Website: macys
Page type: delivery-shipping
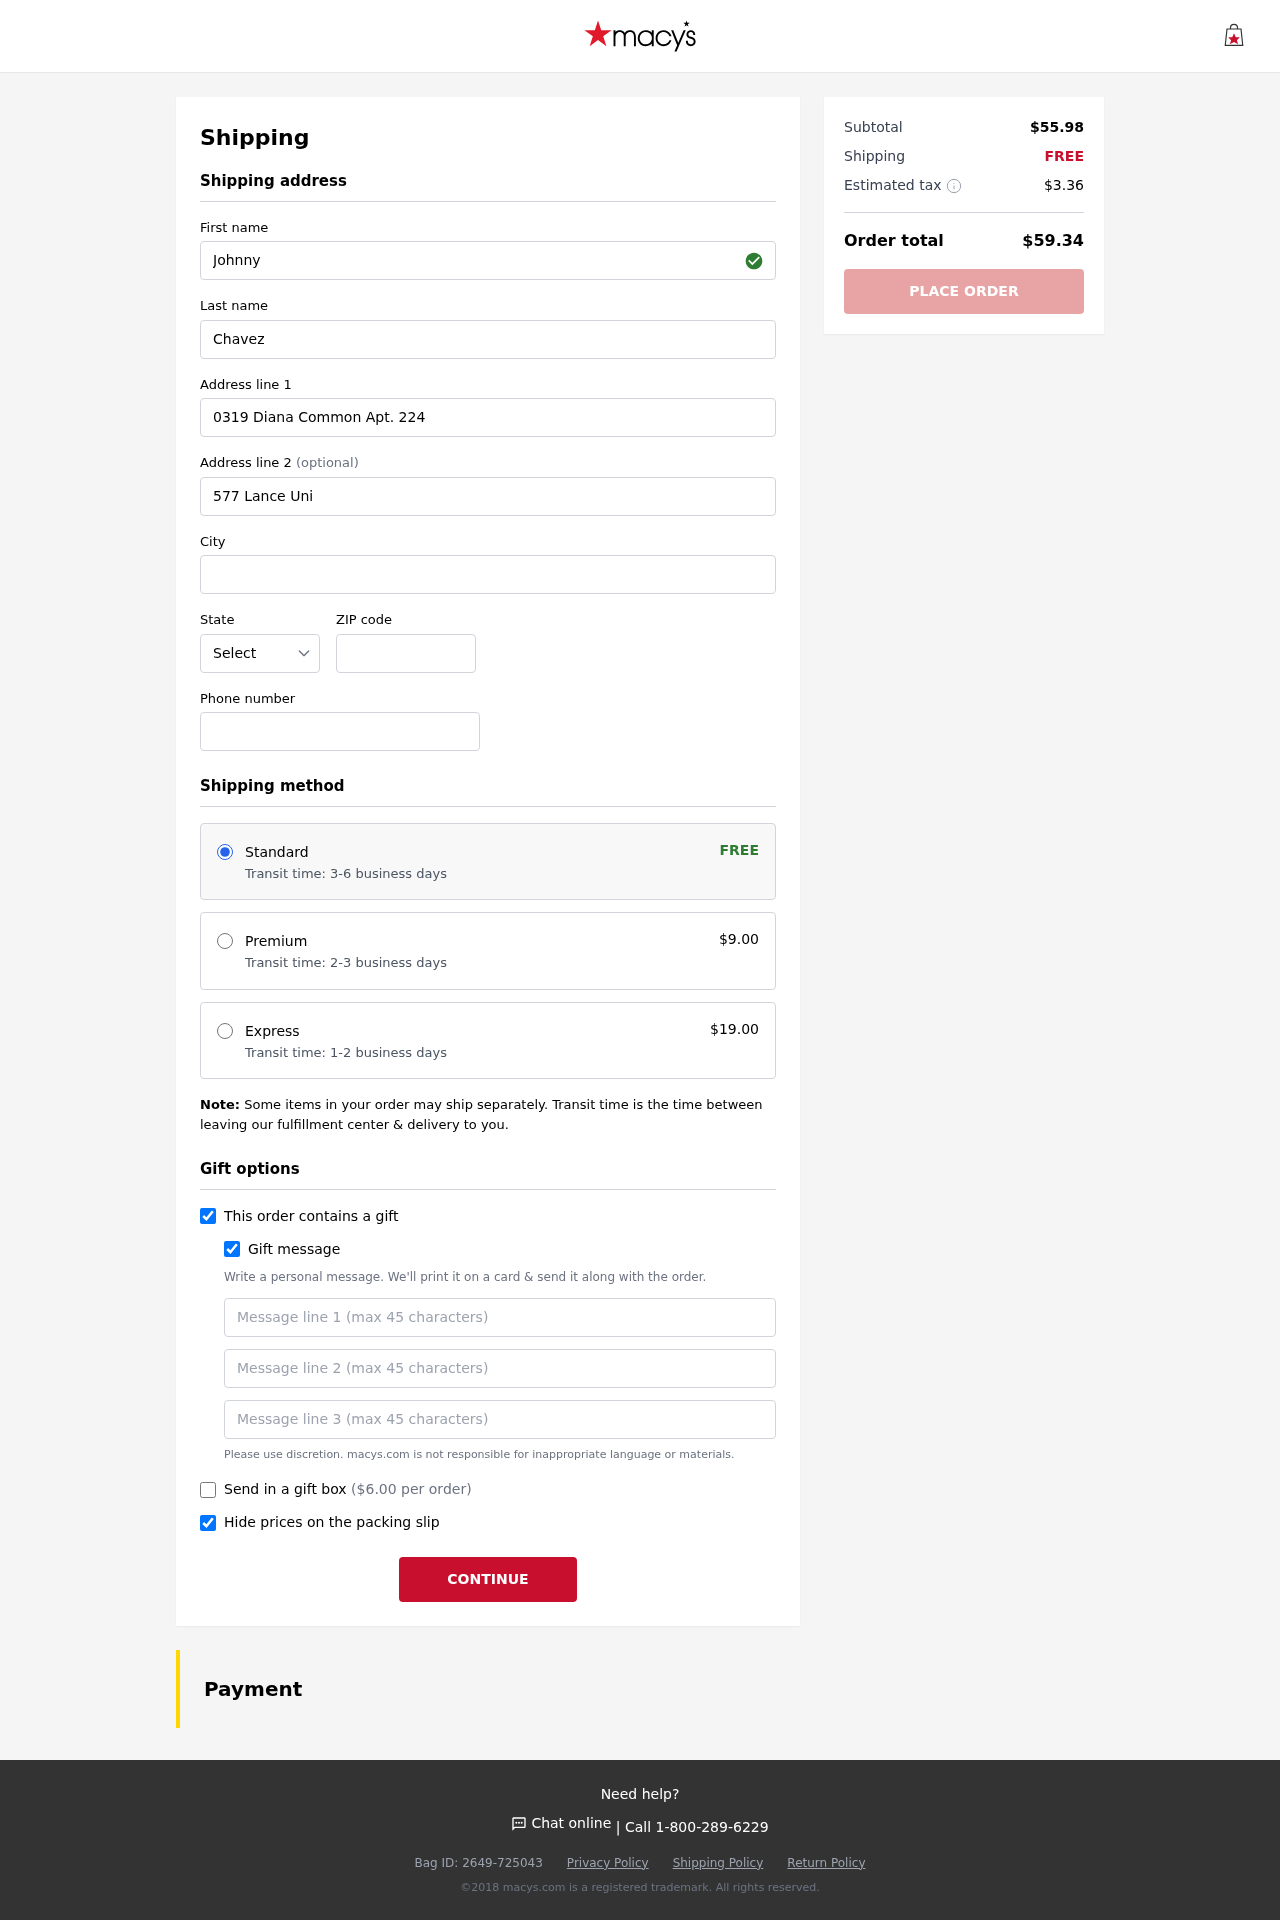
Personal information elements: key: PII_STATE_ABBR
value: NE
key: PII_FIRSTNAME
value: Johnny
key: PII_LASTNAME
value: Chavez
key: PII_STREET
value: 0319 Diana Common Apt. 224
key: PII_STREET2
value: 577 Lance Union Suite 263
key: PII_CITY
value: New Linda
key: PII_POSTCODE
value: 09510
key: PII_PHONE
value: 8668386946
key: PII_GIFT_MESSAGE
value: Hey Brian, I saw this sandstone swatch and thought it would add a great touch to your space. Can’t wait to see how you incorporate it into your new home! Enjoy decorating!  Johnny
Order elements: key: ORDER_SHIPPING_STANDARD
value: Transit time: 3-6 business days
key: ORDER_SHIPPING_COST
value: FREE
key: ORDER_SHIPPING_PREMIUM
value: Transit time: 2-3 business days
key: ORDER_SHIPPING_PREMIUM_PRICE
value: $9.00
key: ORDER_SHIPPING_EXPRESS
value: Transit time: 1-2 business days
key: ORDER_SHIPPING_EXPRESS_PRICE
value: $19.00
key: ORDER_GIFT_BOX_PRICE
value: ($6.00 per order)
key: ORDER_SUBTOTAL
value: $55.98
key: ORDER_SHIPPING_COST2
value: FREE
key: ORDER_TAX
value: $3.36
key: ORDER_TOTAL
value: $59.34